Question: I'm trying to develop a time sheet page on my web site, and this is my database stracture:

I want to get total hours(TimeSheetWeeks table's sum(timeFrom-timeTo)), total expense(TimeSheetWeeks's table's total amount) and total(TimSheetWeeks table's total amount+ compAllow table's total Amount).
This is my query I wrote to get my result:
'''
;WITH w(tot, tid, eid, fd, td, am, mw) AS
(
SELECT Total = tsw.amount+ca.amount , tsw.[TimeSheetID], [EmployeeID],
[FromDate],[ToDate], tsw.[Amount], SUM(DATEDIFF(MINUTE, [timeFrom],[timeTo] ))
FROM
TimeSheet ts
INNER JOIN (
SELECT SUM(amount) amount, TimeSheetID
FROM TimeSheetWeeks
GROUP BY TimeSheetID
) tsw ON ts.TimeSheetID = tsw.TimeSheetID INNER JOIN (
SELECT SUM(amount) amount, TimeSheetID
FROM CompAllow
GROUP BY TimeSheetID
) ca ON ts.TimeSheetID = ca.TimeSheetID INNER JOIN (
SELECT timeFrom, timeTo, TimeSheetID
FROM TimeSheetWeeks
) AS tss ON tss.TimeSheetID=ts.TimeSheetID
WHERE ts.TimeSheetID=6
Group By tsw.[TimeSheetID], [EmployeeID], [FromDate], [ToDate], tsw.[Amount]
)
SELECT tot, tid, eid, fd, td, Amount = am, totalHrs = RTRIM(mw/60) + ':' +
RIGHT('0'+ RTRIM(mw%60),2)
FROM w;
'''
this quer causes an error saying
> Column 'ca.amount' is invalid in the select list because it is not contained in either an aggregate function or the GROUP BY clause.
What goes wrong here? thanx in advance.
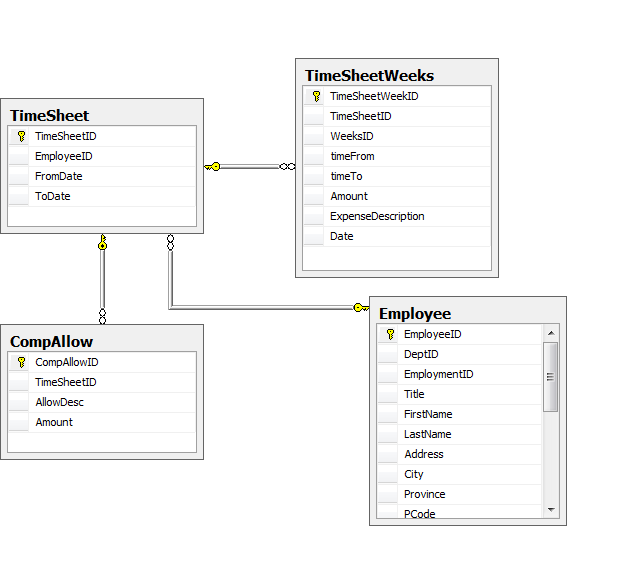
Answer: The 'ca.amount' column is referenced in the 'w' CTE, but is neither aggregated nor included in the 'GROUP BY' clause:
'''
;WITH w(tot, tid, eid, fd, td, am, mw) AS
(
SELECT Total = tsw.amount+ca.amount , tsw.[TimeSheetID], [EmployeeID],
[FromDate],[ToDate], tsw.[Amount], SUM(DATEDIFF(MINUTE, [timeFrom],[timeTo] ))
FROM
TimeSheet ts
INNER JOIN (
SELECT SUM(amount) amount, TimeSheetID
FROM TimeSheetWeeks
GROUP BY TimeSheetID
) tsw ON ts.TimeSheetID = tsw.TimeSheetID INNER JOIN (
SELECT SUM(amount) amount, TimeSheetID
FROM CompAllow
GROUP BY TimeSheetID
) ca ON ts.TimeSheetID = ca.TimeSheetID INNER JOIN (
SELECT timeFrom, timeTo, TimeSheetID
FROM TimeSheetWeeks
) AS tss ON tss.TimeSheetID=ts.TimeSheetID
WHERE ts.TimeSheetID=6
Group By tsw.[TimeSheetID], [EmployeeID], [FromDate], [ToDate], tsw.[Amount]
)
SELECT tot, tid, eid, fd, td, Amount = am, totalHrs = RTRIM(mw/60) + ':' +
RIGHT('0'+ RTRIM(mw%60),2)
FROM w;
'''
Either add it to 'GROUP BY' or change the 'Total' expression like this:
'''
Total = tsw.amount + SUM(ca.amount)
'''
depending upon what is the business rule for this query.